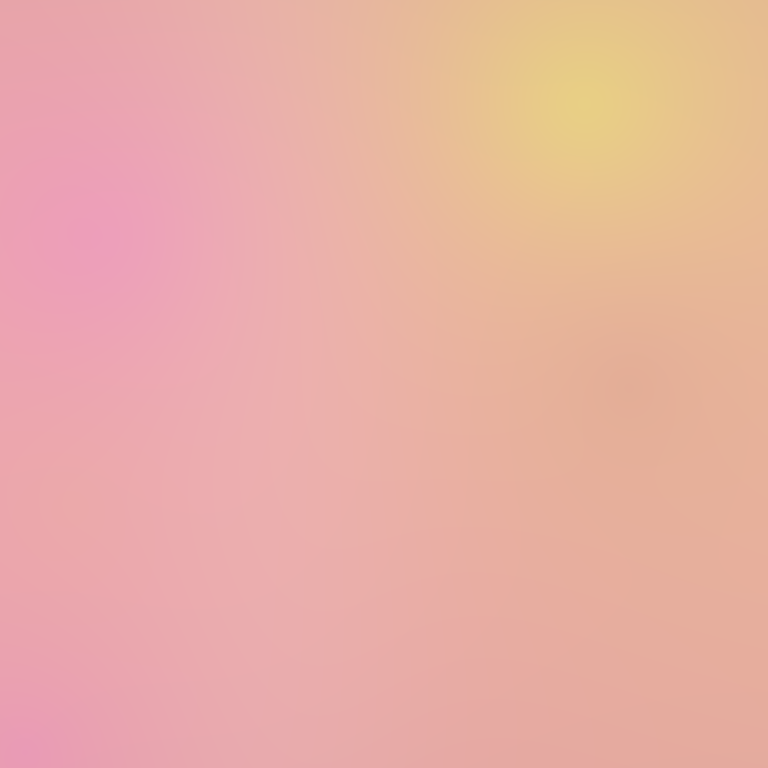
Abstract light effect, smooth gradient from soft pink to warm yellow, serene atmosphere, diffuse glow, no room, no furniture, no objects.